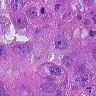
Metastatic tissue present: yes